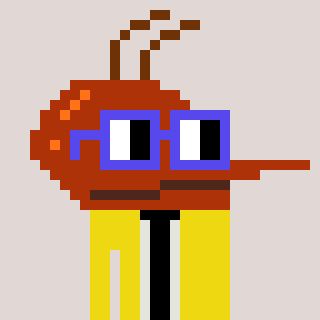
a pixel art character with square blue glasses, a mosquito-shaped head and a yellow-colored body on a warm background